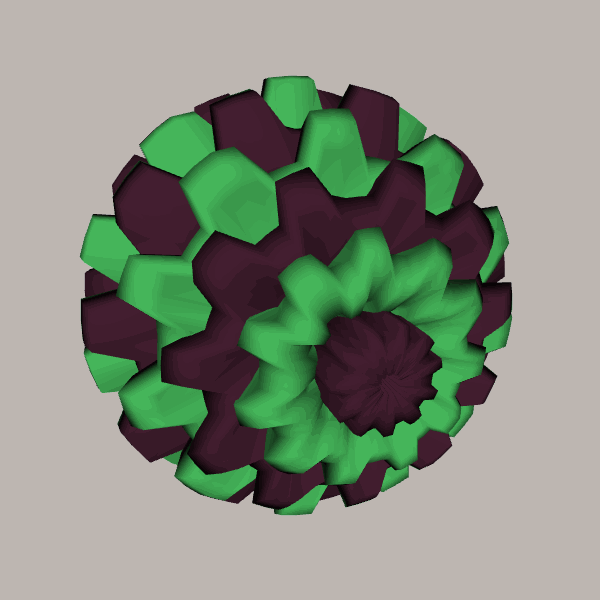
Background: light